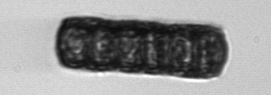
Label: Paralia_sulcata